Question: I'm trying to create a 'Dialog', that is displayed on top of the 'NotificationArea' and interacting with the 'Dialog' does not close NotificationArea. The good example illustrating what I want is 'BubbleUPNP' application available on Play Store.

So when I click the marked buttons, the dialog shows up and I'm able to interact dialog as well as Notification at the same time.
So, what I've tried:
I've created a 'Notification' and set a 'PendingIntent' on one of it's buttons
'''
Intent volumeUpIntent = new Intent(context, NotificationButtonListener.class);
volumeUpIntent.setAction("setVolume");
PendingIntent pendingVolumeUpIntent = PendingIntent.getBroadcast(context, 0, volumeUpIntent, 0);
remoteView.setOnClickPendingIntent(R.id.volumeIBtn, pendingVolumeUpIntent);
NotificationCompat.Builder builder = new NotificationCompat.Builder(context);
builder.setSmallIcon(android.R.drawable.ic_media_play);
builder.setAutoCancel(false);
builder.setOngoing(true);
builder.setContentInfo(getResources().getText(R.string.drag_to_expand));
notification = builder.build();
mNM = (NotificationManager) getSystemService(NOTIFICATION_SERVICE);
notification.bigContentView = remoteView;
notification.priority = Notification.PRIORITY_MAX;
mNM.notify(1, notification);
'''
Then I've created a 'BroadcastListener', which catches 'Notification''s actions:
'''
public static class NotificationButtonListener extends BroadcastReceiver {
@Override
public void onReceive(Context context, Intent intent) {
String action = intent.getAction();
if (action.equals("setVolume")) {
Intent volumeIntent = new Intent(context, VolumeActivity.class);
volumeIntent.addFlags(Intent.FLAG_ACTIVITY_NEW_TASK);
context.startActivity(volumeIntent);
}
'''
When I click the button in 'Notification', the 'Activity' themed as 'Dialog' shows up, but when I try to interact the 'Dialog', 'NotificationArea' closes. Any suggestions, how to achieve my goal?
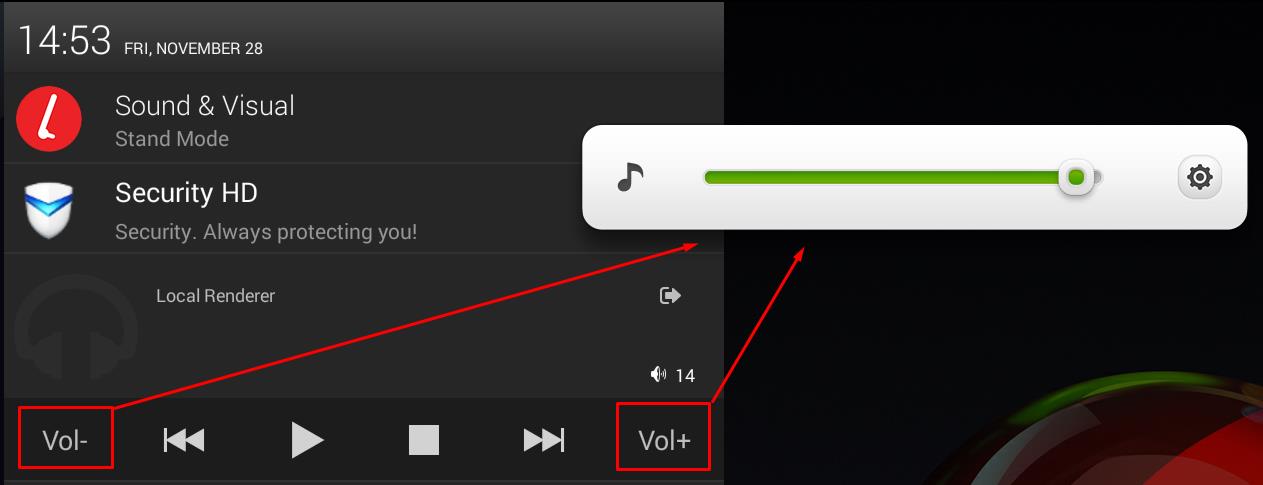
Answer: Code, that worked for me:
'''
alertDialogLayout = View.inflate(getApplicationContext(), R.layout.volume_dialog, null);
WindowManager wm = (WindowManager) getSystemService(WINDOW_SERVICE);
DisplayMetrics dm = new DisplayMetrics();
wm.getDefaultDisplay().getMetrics(dm);
WindowManager.LayoutParams wmlp = new LayoutParams();
wmlp.gravity = Gravity.TOP | Gravity.CENTER_HORIZONTAL;
wmlp.width = dm.widthPixels / 5;
wmlp.height = LayoutParams.WRAP_CONTENT;
wmlp.y += 10;
wmlp.type = WindowManager.LayoutParams.TYPE_SYSTEM_ERROR;
wmlp.flags = LayoutParams.FLAG_NOT_TOUCH_MODAL;
wm.addView(alertDialogLayout, wmlp);
'''
This displayed the view on top of all opened activities and notification area and allowed me to interact with the view's elements.